Question: I wasn't sure how else to title this but basically what is happening is the navbar seems to be leaving a ghost image of itself. It's fixed and functions otherwise perfectly but after scrolling down on a page, when I scroll back up, it leaves an image on the area of the page that I scrolled down to. The screenshot shows the problem, although I will mention the navbar is white so it's a poor example. When it has color it leaves a colored bar across the page.
I am totally new at web design in every way so please be descriptive when answering. Thanks!

MY BOOTSTRAP CSS:
'''
.container,
.navbar-static-top .container,
.navbar-fixed-top .container,
.navbar-fixed-bottom .container {
width: 940px;
}
.container,
.navbar-static-top .container,
.navbar-fixed-top .container,
.navbar-fixed-bottom .container {
width: 940px;
}
.navbar {
overflow: hidden;
margin-bottom: 0px;
color: transparent;
*position: relative;
*z-index: 2;
}
.navbar-inner {
min-height: 50px;
/* padding-left: 20px; */
padding-right: 20px;
background-color: #ffffff;
/* background-image: -moz-linear-gradient(top, #ffffff, #f2f2f2);
background-image: -webkit-gradient(linear, 0 0, 0 100%, from(#ffffff), to(#f2f2f2));
background-image: -webkit-linear-gradient(top, #ffffff, #f2f2f2);
background-image: -o-linear-gradient(top, #ffffff, #f2f2f2);
background-image: linear-gradient(to bottom, #ffffff, #f2f2f2);
background-repeat: repeat-x; */
filter: progid:DXImageTransform.Microsoft.gradient(startColorstr='#ffffffff', endColorstr='#fff2f2f2', GradientType=0);
border: 1px solid #ed4542;
-webkit-border-radius: 4px;
-moz-border-radius: 4px;
border-radius: 4px;
-webkit-box-shadow: 0 1px 4px rgba(0, 0, 0, 0.065);
-moz-box-shadow: 0 1px 4px rgba(0, 0, 0, 0.065);
box-shadow: 0 1px 4px rgba(0, 0, 0, 0.065);*/
}
.navbar .container {
width: auto;
}
.nav-collapse.collapse {
height: auto;
}
.navbar .brand {
float: left;
display: block;
padding: 20px 20px 20px;
margin-left: -20px;
font-size: 20px;
font-weight: 200;
color: #555555;
text-shadow: 0 1px 0 #ffffff;
}
.navbar .brand:hover {
text-decoration: none;
}
.navbar-text {
margin-bottom: 0;
line-height: 30px;
}
.navbar-link {
color: #ed4542;
}
.navbar-link:hover {
color: #ed4542;
}
.navbar-form {
margin-bottom: 0;
*zoom: 1;
}
.navbar-form:before,
.navbar-form:after {
display: table;
content: "";
line-height: 0;
}
.navbar-form:after {
clear: both;
}
.navbar-form:before,
.navbar-form:after {
display: table;
content: "";
line-height: 0;
}
.navbar-form:after {
clear: both;
}
.navbar-form input,
.navbar-form select,
.navbar-form .radio,
.navbar-form .checkbox {
margin-top: 15px;
}
.navbar-form input,
.navbar-form select,
.navbar-form .btn {
display: inline-block;
margin-bottom: 0;
}
.navbar-form input[type="image"],
.navbar-form input[type="checkbox"],
.navbar-form input[type="radio"] {
margin-top: 3px;
}
.navbar-form .input-append,
.navbar-form .input-prepend {
margin-top: 6px;
white-space: nowrap;
}
.navbar-form .input-append input,
.navbar-form .input-prepend input {
margin-top: 0;
}
.navbar-static-top {
position: static;
width: 100%;
margin-bottom: 0;
}
.navbar-static-top .navbar-inner {
-webkit-border-radius: 0;
-moz-border-radius: 0;
border-radius: 0;
}
.navbar-fixed-top,
.navbar-fixed-bottom {
position: fixed;
right: 0;
left: 0;
z-index: 1030;
margin-bottom: 0;
}
.navbar-fixed-top .navbar-inner,
.navbar-fixed-bottom .navbar-inner,
.navbar-static-top .navbar-inner {
border: 0;
}
.navbar-fixed-top .navbar-inner,
.navbar-fixed-bottom .navbar-inner {
padding-left: 0;
padding-right: 0;
-webkit-border-radius: 0;
-moz-border-radius: 0;
border-radius: 0;
}
.navbar-static-top .container,
.navbar-fixed-top .container,
.navbar-fixed-bottom .container {
width: 1200px;
}
.navbar-fixed-top {
top: 0;
}
.navbar-fixed-top .navbar-inner,
.navbar-static-top .navbar-inner {
/* -webkit-box-shadow: inset 0 -1px 0 rgba(0,0,0,.1), 0 1px 10px rgba(0,0,0,.1);
-moz-box-shadow: inset 0 -1px 0 rgba(0,0,0,.1), 0 1px 10px rgba(0,0,0,.1);
box-shadow: inset 0 -1px 0 rgba(0,0,0,.1), 0 1px 10px rgba(0,0,0,.1); */
}
.navbar-fixed-bottom {
bottom: 0;
}
.navbar-fixed-bottom .navbar-inner {
/* -webkit-box-shadow: inset 0 1px 0 rgba(0,0,0,.1), 0 -1px 10px rgba(0,0,0,.1);
-moz-box-shadow: inset 0 1px 0 rgba(0,0,0,.1), 0 -1px 10px rgba(0,0,0,.1);
box-shadow: inset 0 1px 0 rgba(0,0,0,.1), 0 -1px 10px rgba(0,0,0,.1); */
}
.navbar .nav {
position: relative;
right: 0;
display: block;
float: right;
margin: 0;
}
.navbar .nav.pull-right {
float: right;
}
.navbar .nav > li {
float: left;
margin-top: 10px;
}
.navbar .nav > li > a {
float: none;
vertical-align: middle;
padding: 20px 10px 20px;
color: #555555;
font-family: 'Lora', serif;
text-transform: uppercase;
text-decoration: none;
text-shadow: 0 1px 0 #ffffff;
}
.navbar .nav > li > a:focus,
.navbar .nav > li > a:hover {
background-color: #transparent;
color: #7095eb;
text-decoration: none;
}
.navbar .nav > .active > a,
.navbar .nav > .active > a:hover,
.navbar .nav > .active > a:focus {
color: #ed2b28;
text-decoration: none;
background-color: #transparent;
-webkit-box-shadow: inset 0 3px 8px rgba(0, 0, 0, 0.125);
-moz-box-shadow: inset 0 3px 8px rgba(0, 0, 0, 0.125);
box-shadow: inset 0 3px 8px rgba(0, 0, 0, 0.125);
}
'''
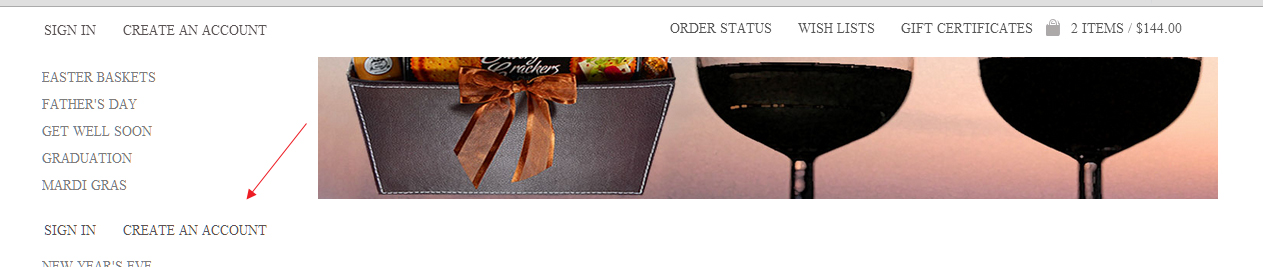
Answer: Third section from the top has the overflow hidden, should be visible.
'''
.navbar {
overflow: visible;
margin-bottom: 0px;
color: transparent;
*position: relative;
*z-index: 2;
}
'''